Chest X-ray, AP view. Patient: 57 years old, sex F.
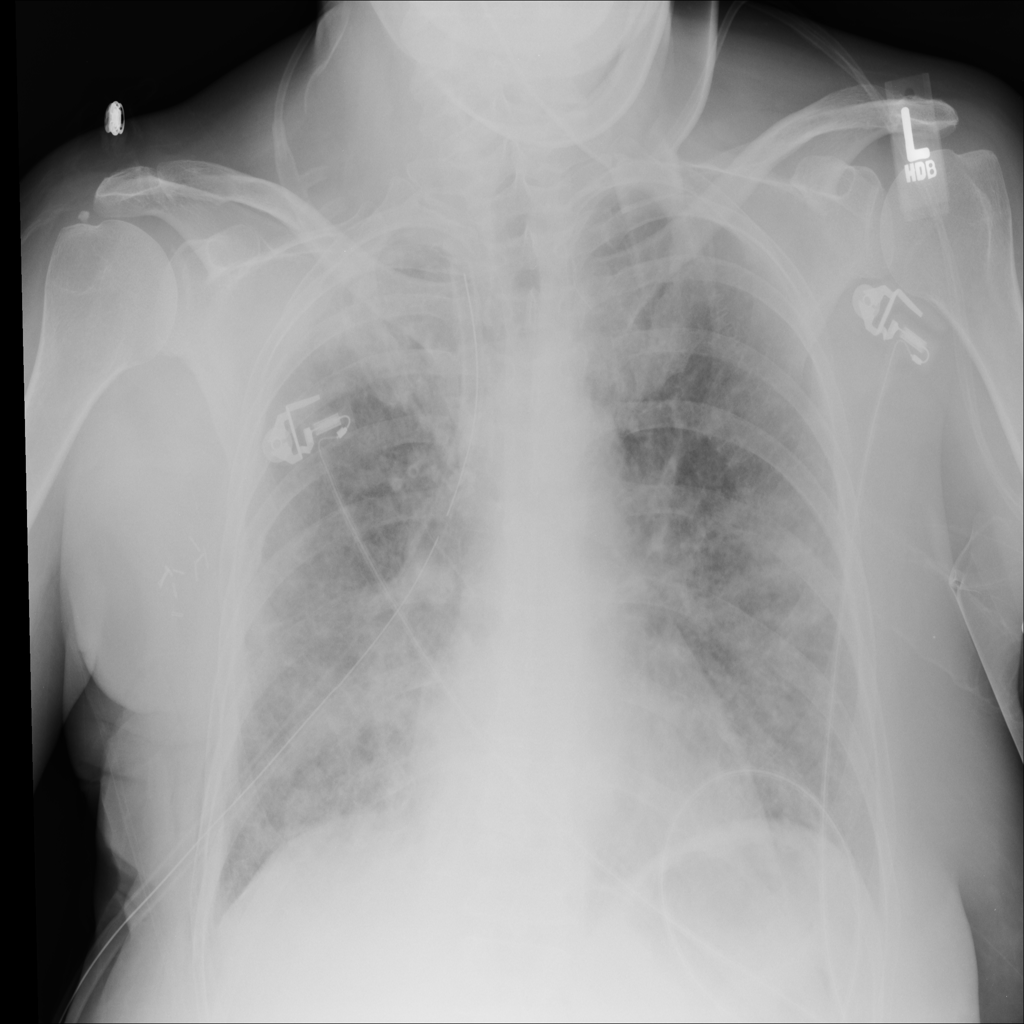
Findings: Infiltration